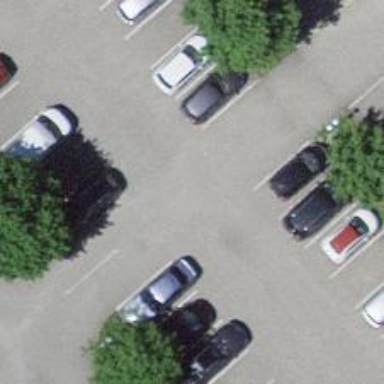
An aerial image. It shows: Road serving as parking aisle.